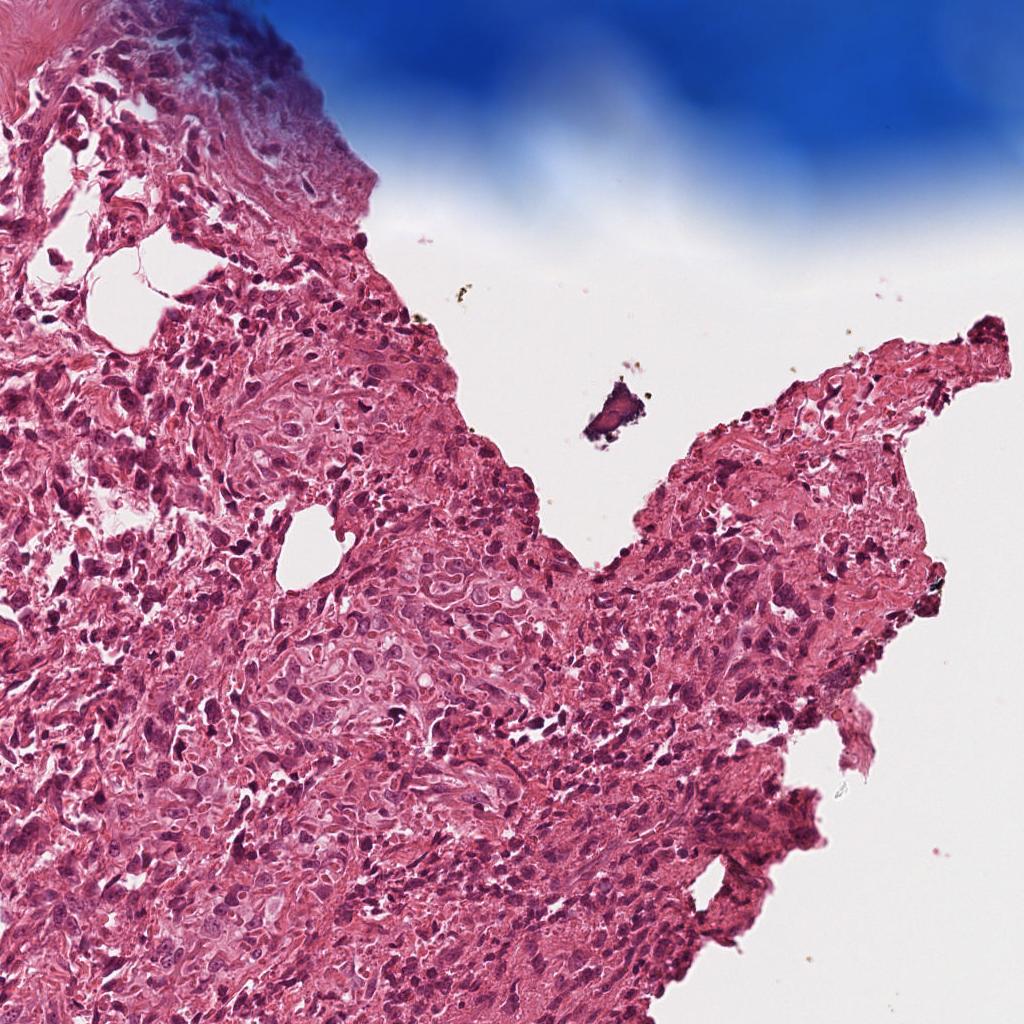
Label: Viable